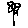
Label: flower